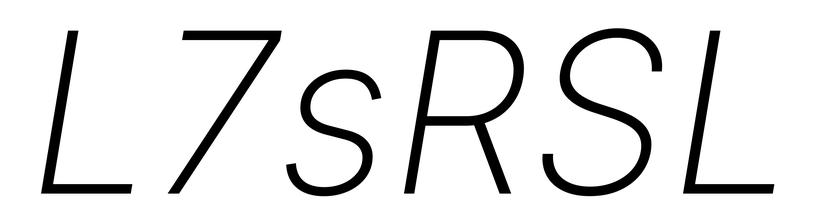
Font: Inter-Italic_ExtraLight_Italic